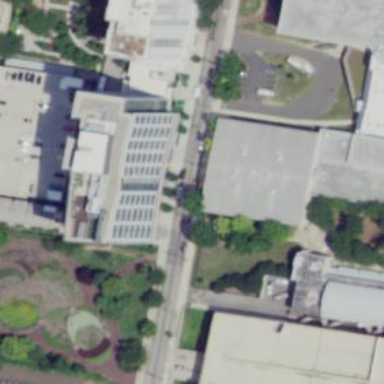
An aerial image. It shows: College building.